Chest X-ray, PA view. Patient: 67 years old, sex M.
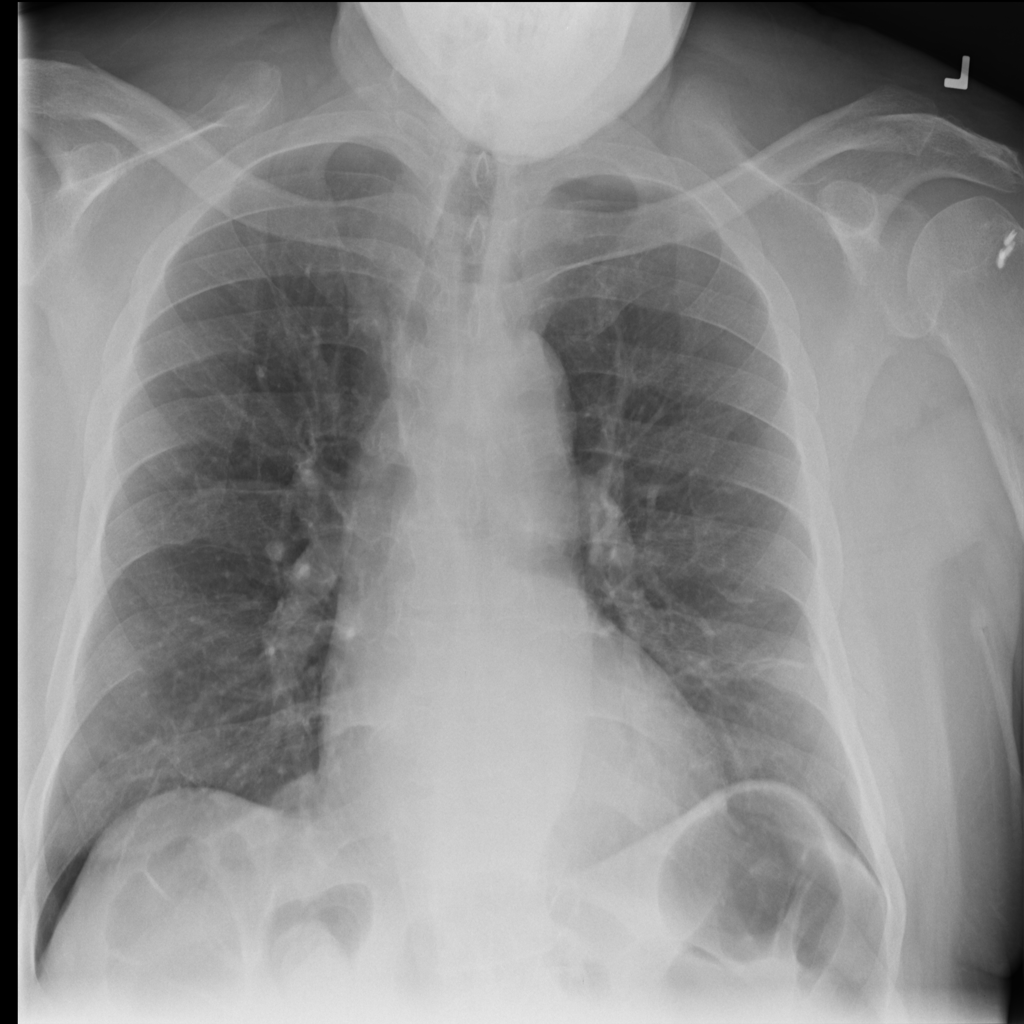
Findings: No Finding